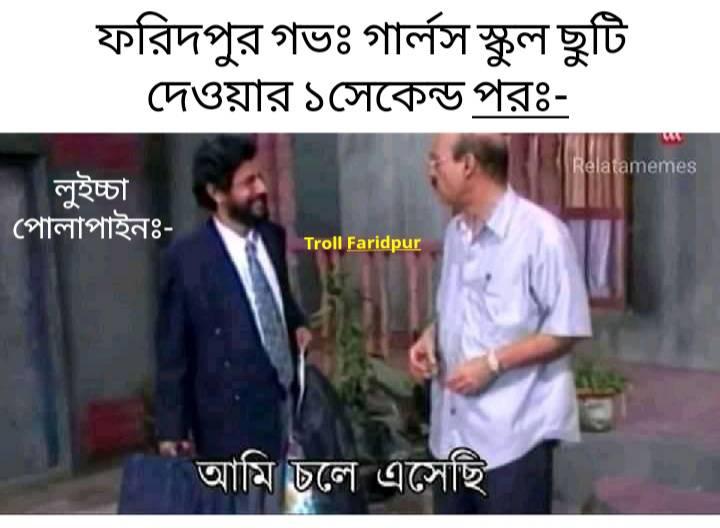
Caption: ফরিদপুর গভঃ গার্লস  স্কুল ছুটি দেওয়ার ১ সেকেন্ড পরঃ-     লুইচ্চা পোলাপাইনঃ-    আমি চলে এসেছি
Label: non-hate